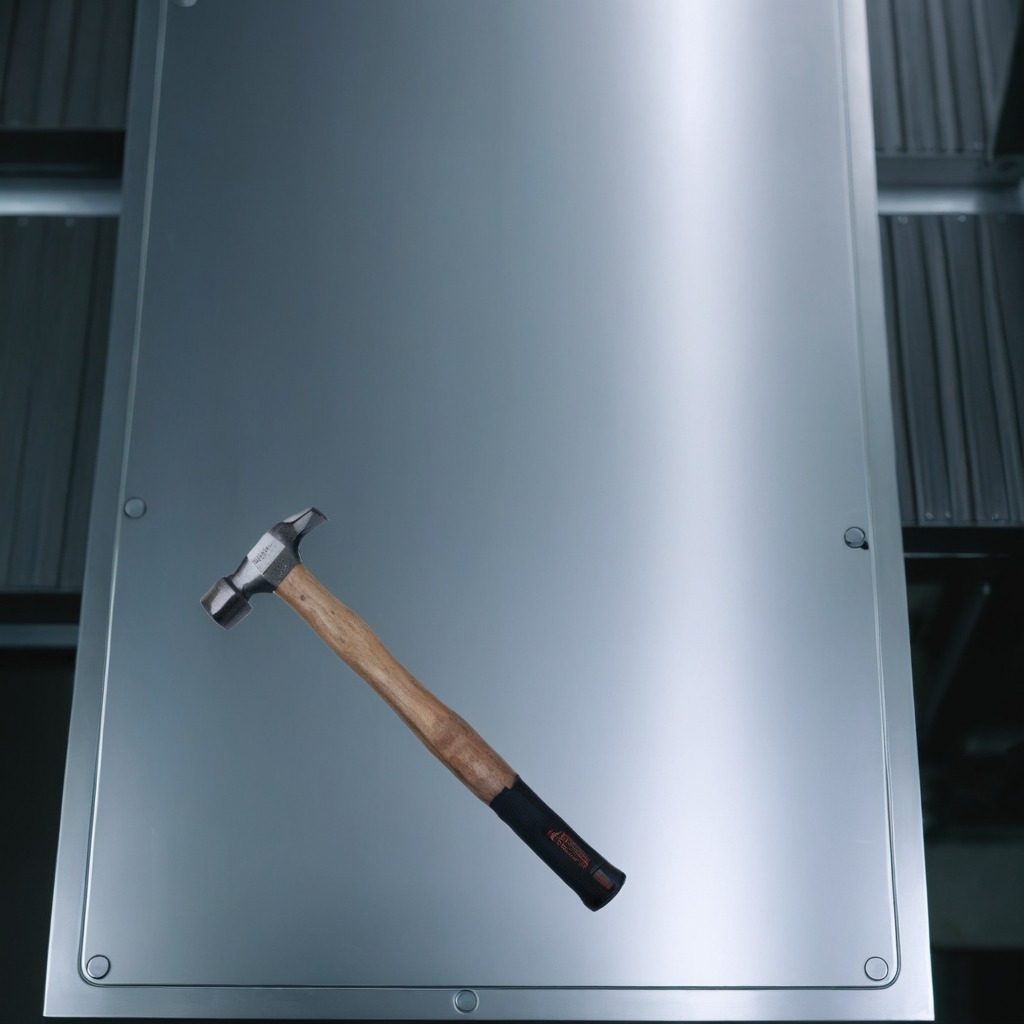
A hammer is lying on a metal table in a machine shop under fluorescent lights.